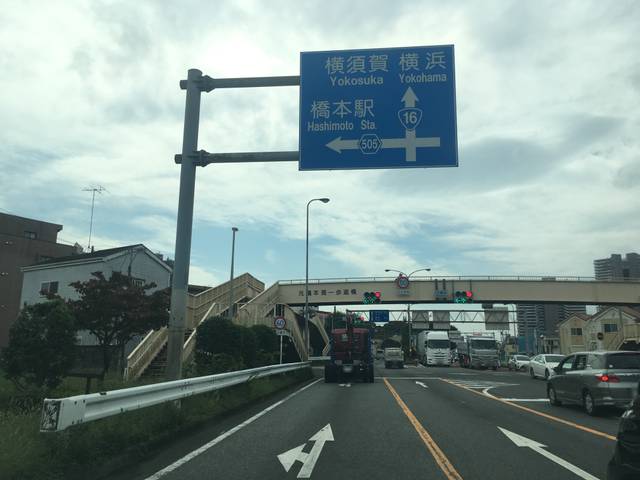
Region: Japan
Coordinates: 35.602, 139.339